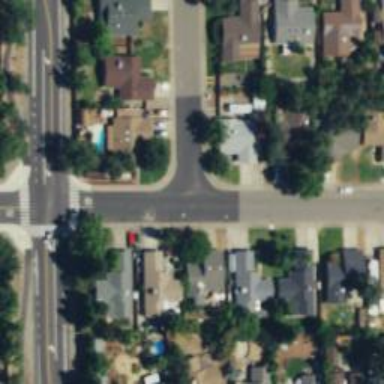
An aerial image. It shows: Unmarked road crossing.